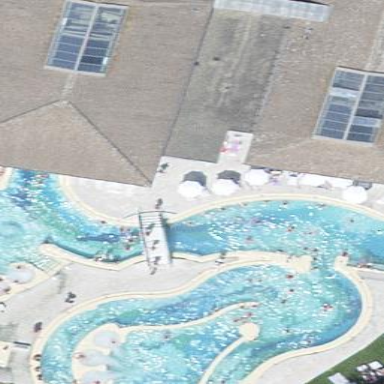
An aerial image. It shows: Swimming pool located in leisure land.